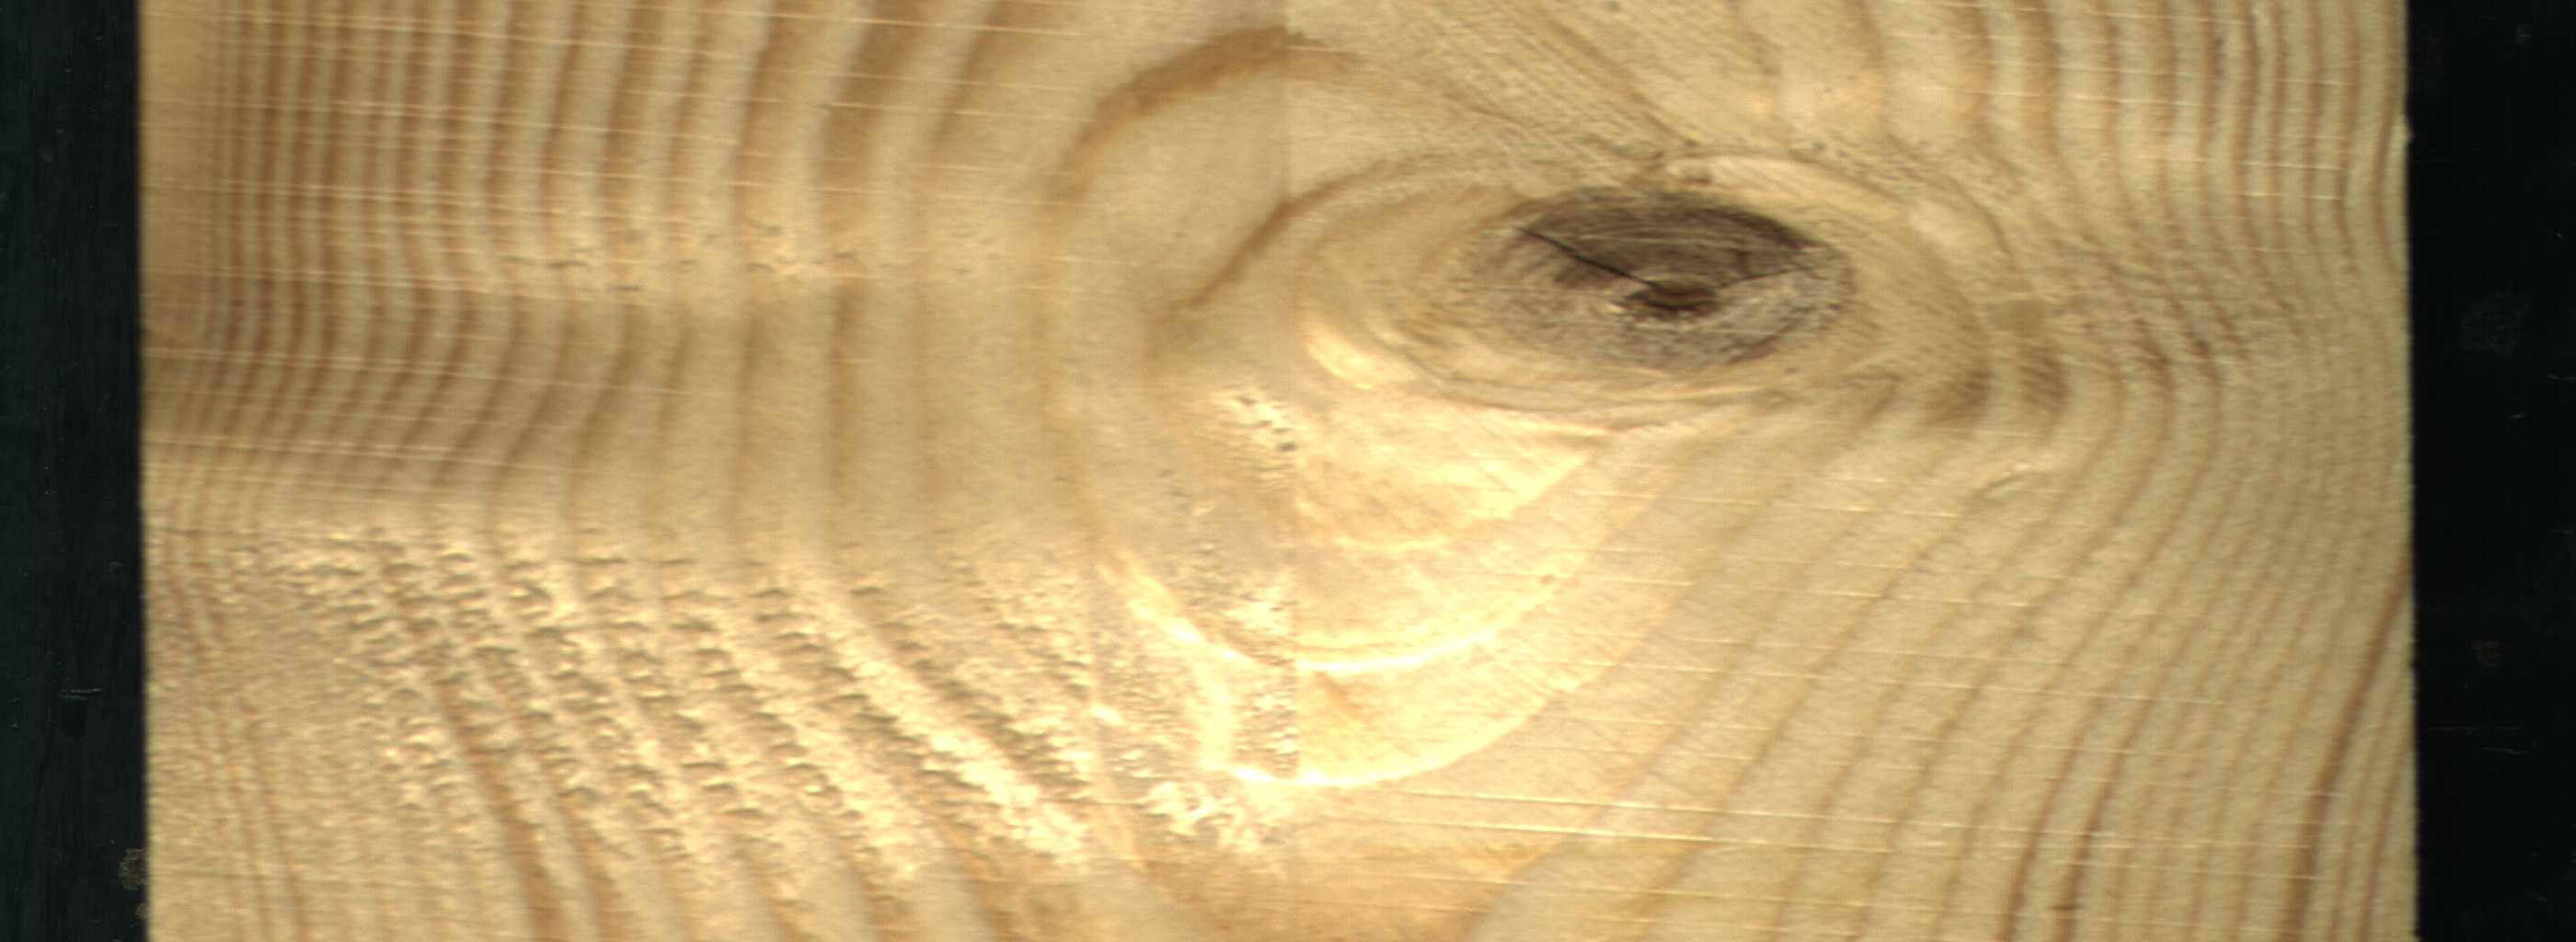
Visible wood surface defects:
knot_with_crack